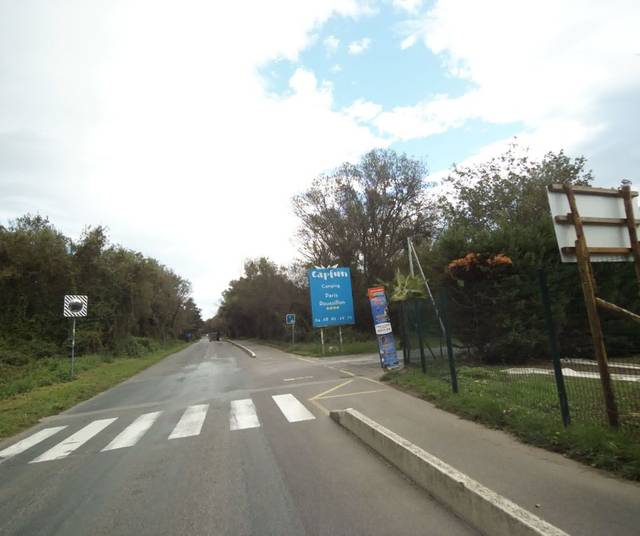
Region: France
Coordinates: 42.558, 3.03